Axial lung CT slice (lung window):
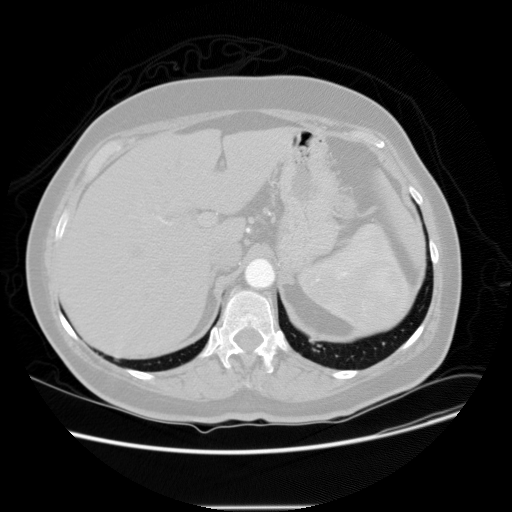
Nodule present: no